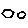
Label: hexagon